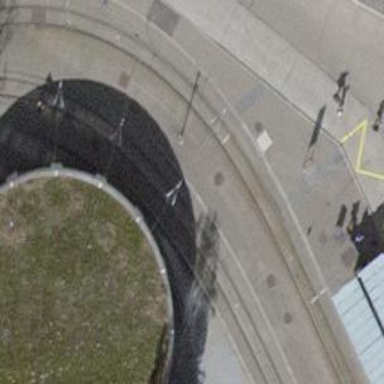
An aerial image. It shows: Tram stop with public transport stop position for trams.